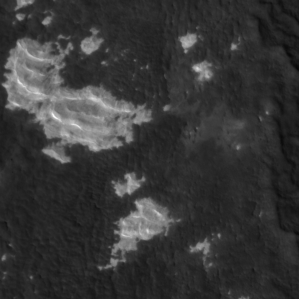
Label: non_frost